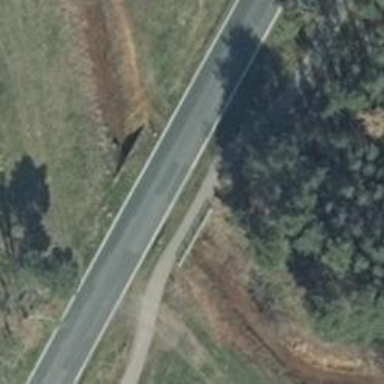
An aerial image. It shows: Secondary road with asphalt surface passing over bridge.